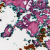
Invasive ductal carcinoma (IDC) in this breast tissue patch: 0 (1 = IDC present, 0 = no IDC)